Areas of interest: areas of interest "Ji'an Gymnasium"
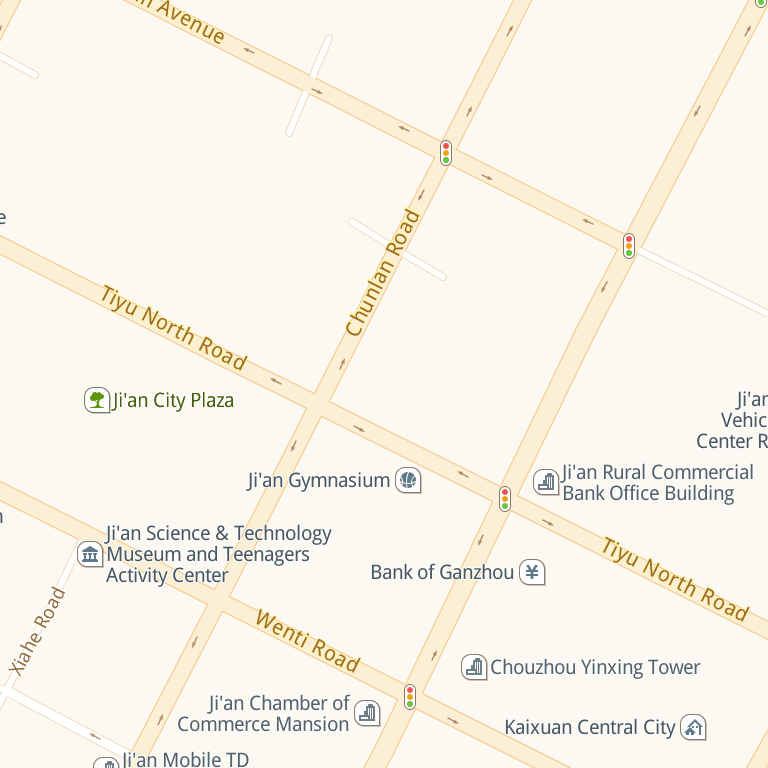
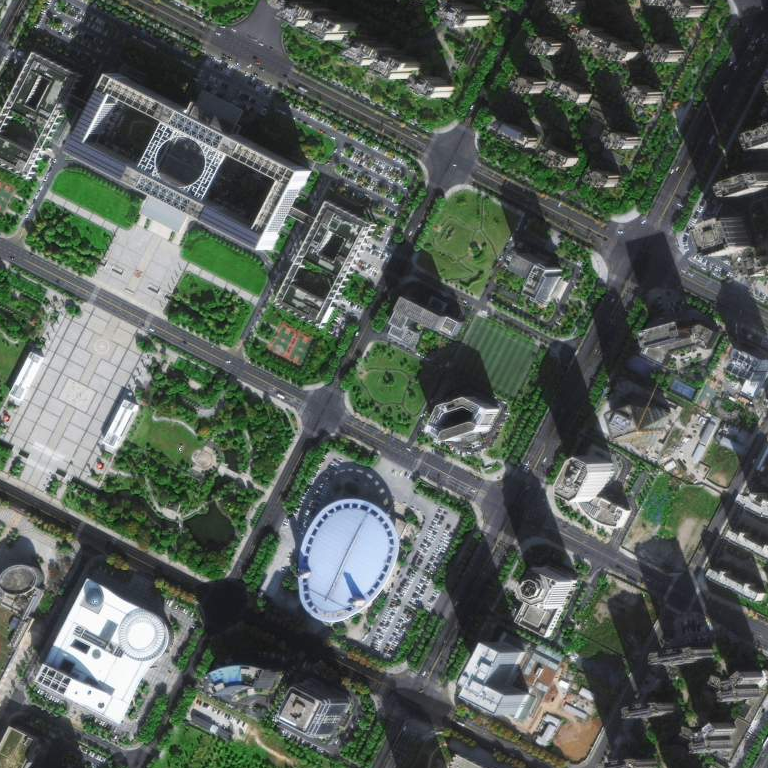